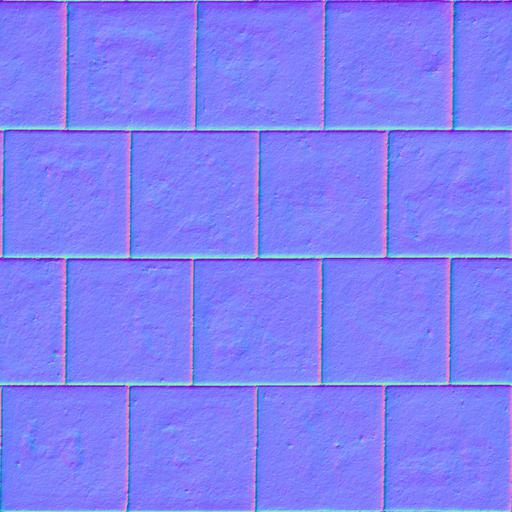
pavement paving stones